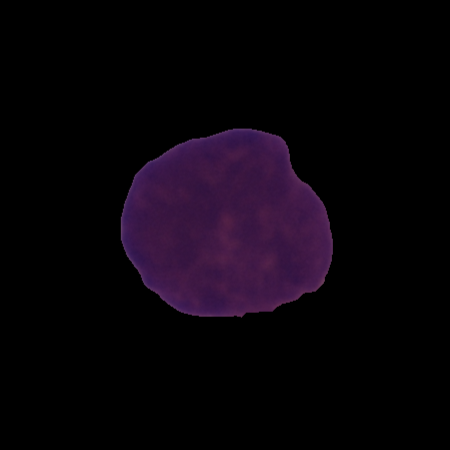
Label: cancer